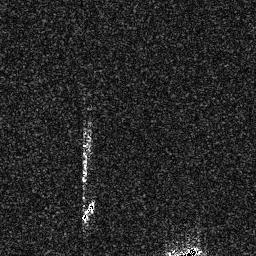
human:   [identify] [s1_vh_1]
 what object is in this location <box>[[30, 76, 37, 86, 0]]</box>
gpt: <ref>1 small ship at the bottom</ref>